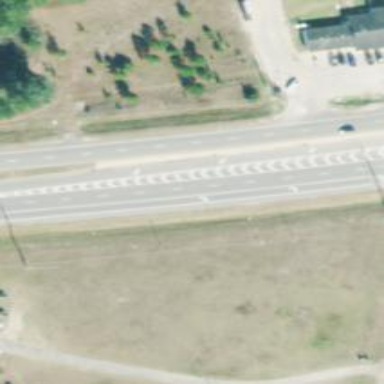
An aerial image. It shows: Expressway with dual carriageways made of asphalt at trunk level.